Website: home-depot
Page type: delivery-shipping
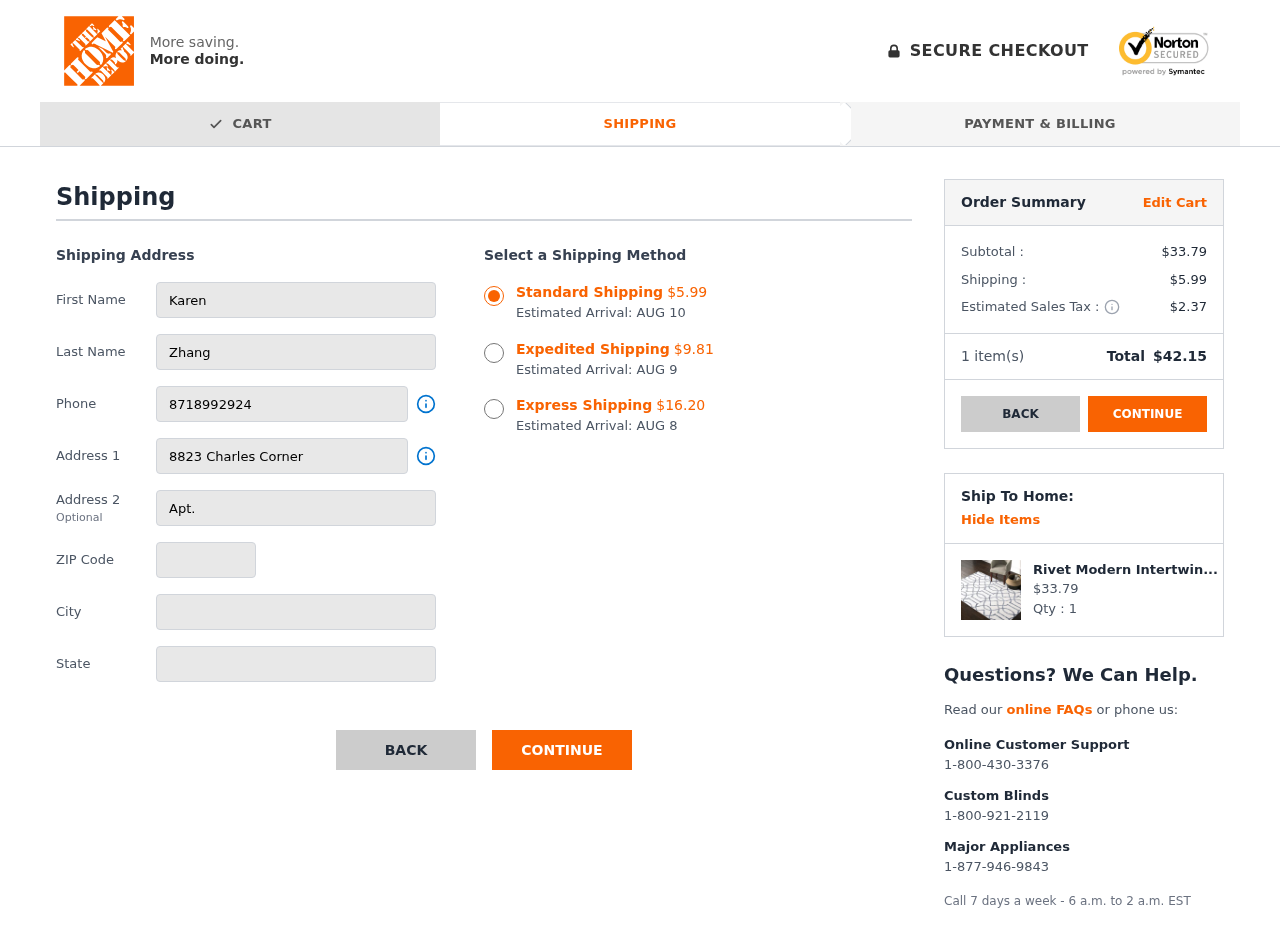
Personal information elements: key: PII_CITY
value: Port Lucasland
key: PII_FIRSTNAME
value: Karen
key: PII_LASTNAME
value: Zhang
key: PII_PHONE
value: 8718992924
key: PII_POSTCODE
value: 16951
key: PII_STATE
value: North Dakota
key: PII_STREET
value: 8823 Charles Corner
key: PII_STREET2
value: Apt. 130
Product elements: key: PRODUCT1_NAME
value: Rivet Modern Intertwined Wool Rug, 5' x 8', Silver
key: PRODUCT1_PRICE
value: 33.79
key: PRODUCT1_QUANTITY
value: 1
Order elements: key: ORDER_SHIPPING_COST_STANDARD
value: $5.99
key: ORDER_DELIVERY_DATE
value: AUG 10
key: ORDER_SHIPPING_COST_EXPEDITED
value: $9.81
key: ORDER_DELIVERY_DATE_EXPEDITED
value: AUG 9
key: ORDER_SHIPPING_COST_EXPRESS
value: $16.20
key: ORDER_DELIVERY_DATE_EXPRESS
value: AUG 8
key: ORDER_SUBTOTAL
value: $33.79
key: ORDER_SHIPPING_COST
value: $5.99
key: ORDER_TAX
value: $2.37
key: ORDER_NUM_ITEMS
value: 1
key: ORDER_TOTAL
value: $42.15